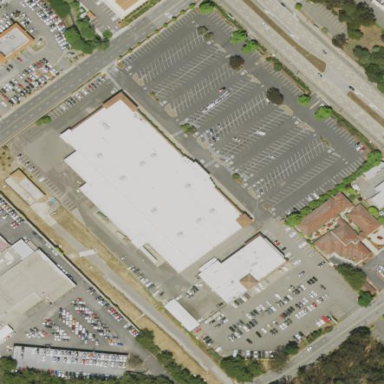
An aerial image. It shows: Retail area.